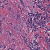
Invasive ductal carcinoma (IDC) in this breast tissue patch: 1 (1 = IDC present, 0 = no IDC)